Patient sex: M
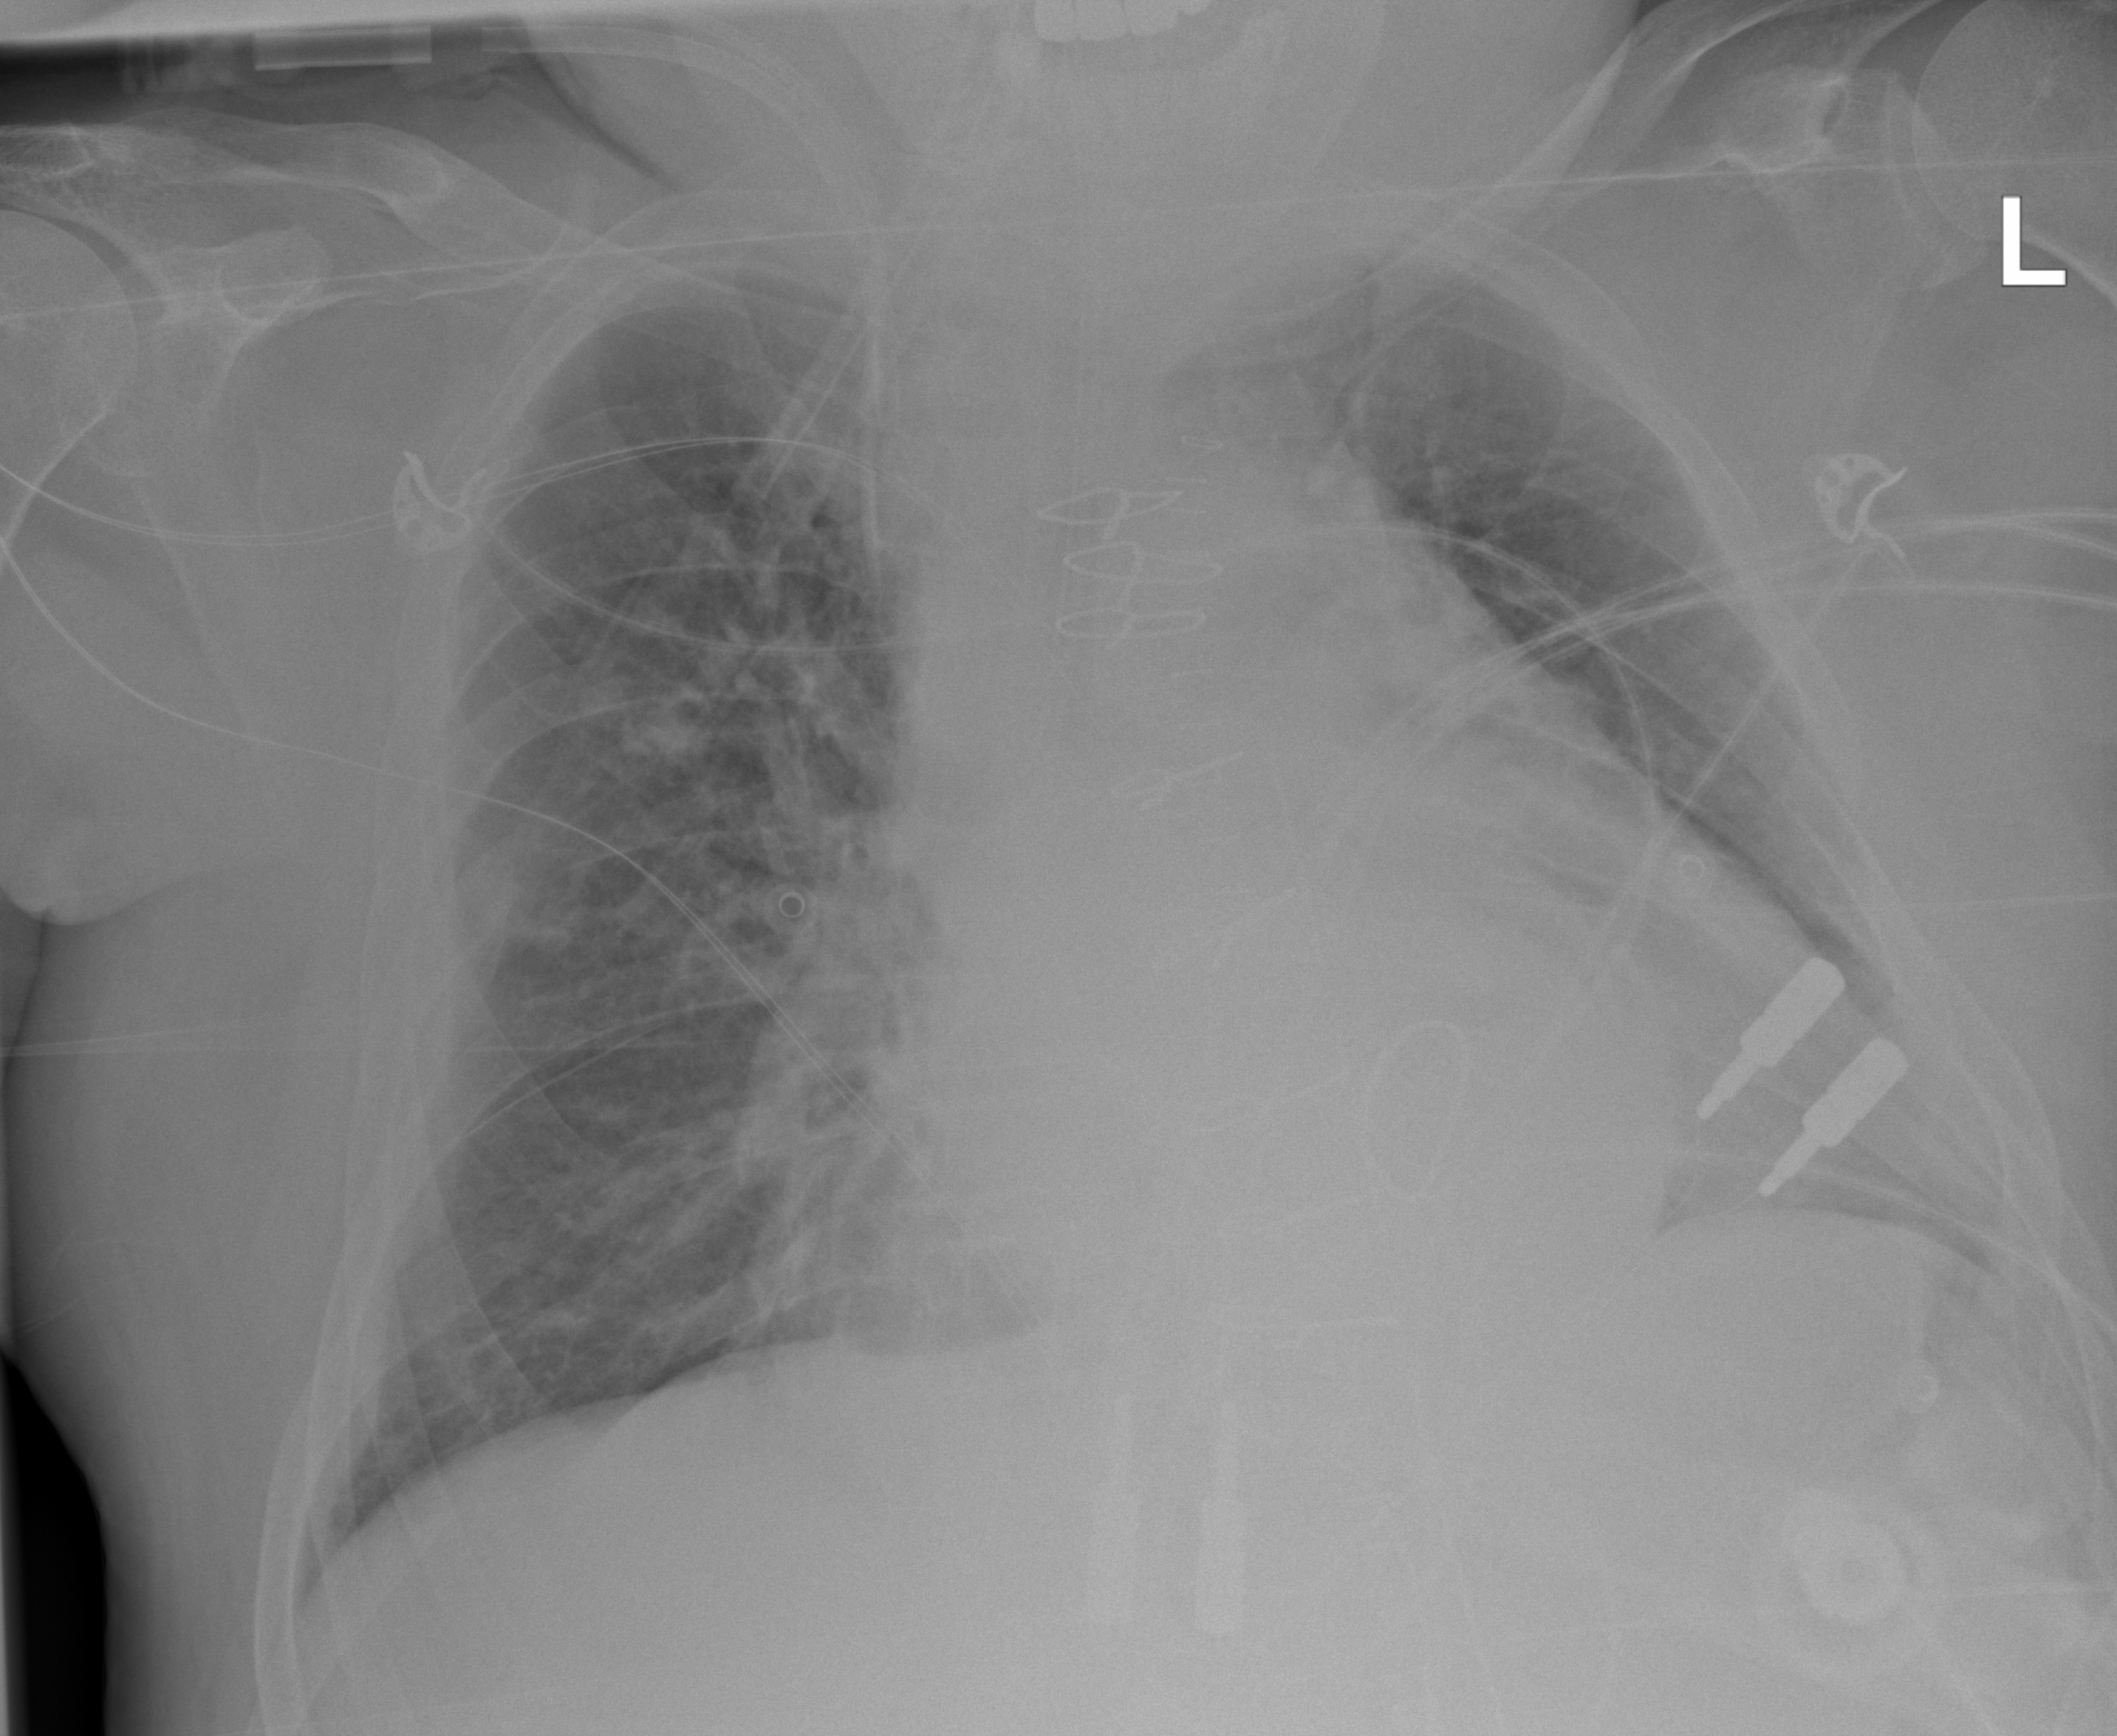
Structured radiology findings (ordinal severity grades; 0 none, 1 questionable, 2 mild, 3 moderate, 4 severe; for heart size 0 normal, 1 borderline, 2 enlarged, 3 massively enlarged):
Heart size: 3
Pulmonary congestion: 2
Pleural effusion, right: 0
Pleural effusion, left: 2
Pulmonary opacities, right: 2
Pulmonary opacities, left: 0
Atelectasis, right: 2
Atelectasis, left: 1